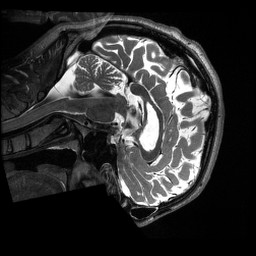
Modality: T2w
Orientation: sagittal
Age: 24
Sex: male